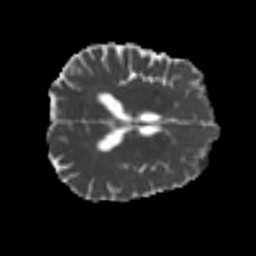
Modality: MD
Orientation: axial
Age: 72
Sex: male
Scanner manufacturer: siemens
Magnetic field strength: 3 T
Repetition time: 4.987 s
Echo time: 0.0792 s